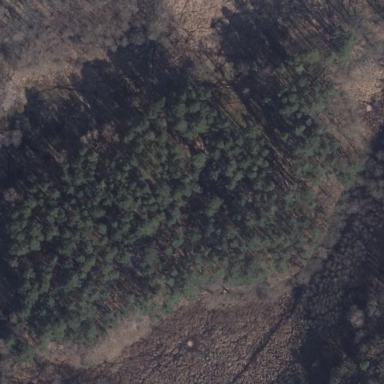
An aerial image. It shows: Beautiful woodland area.